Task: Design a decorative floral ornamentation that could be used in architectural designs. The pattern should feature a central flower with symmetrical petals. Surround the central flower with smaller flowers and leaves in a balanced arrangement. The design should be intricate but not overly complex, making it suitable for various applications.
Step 1783:
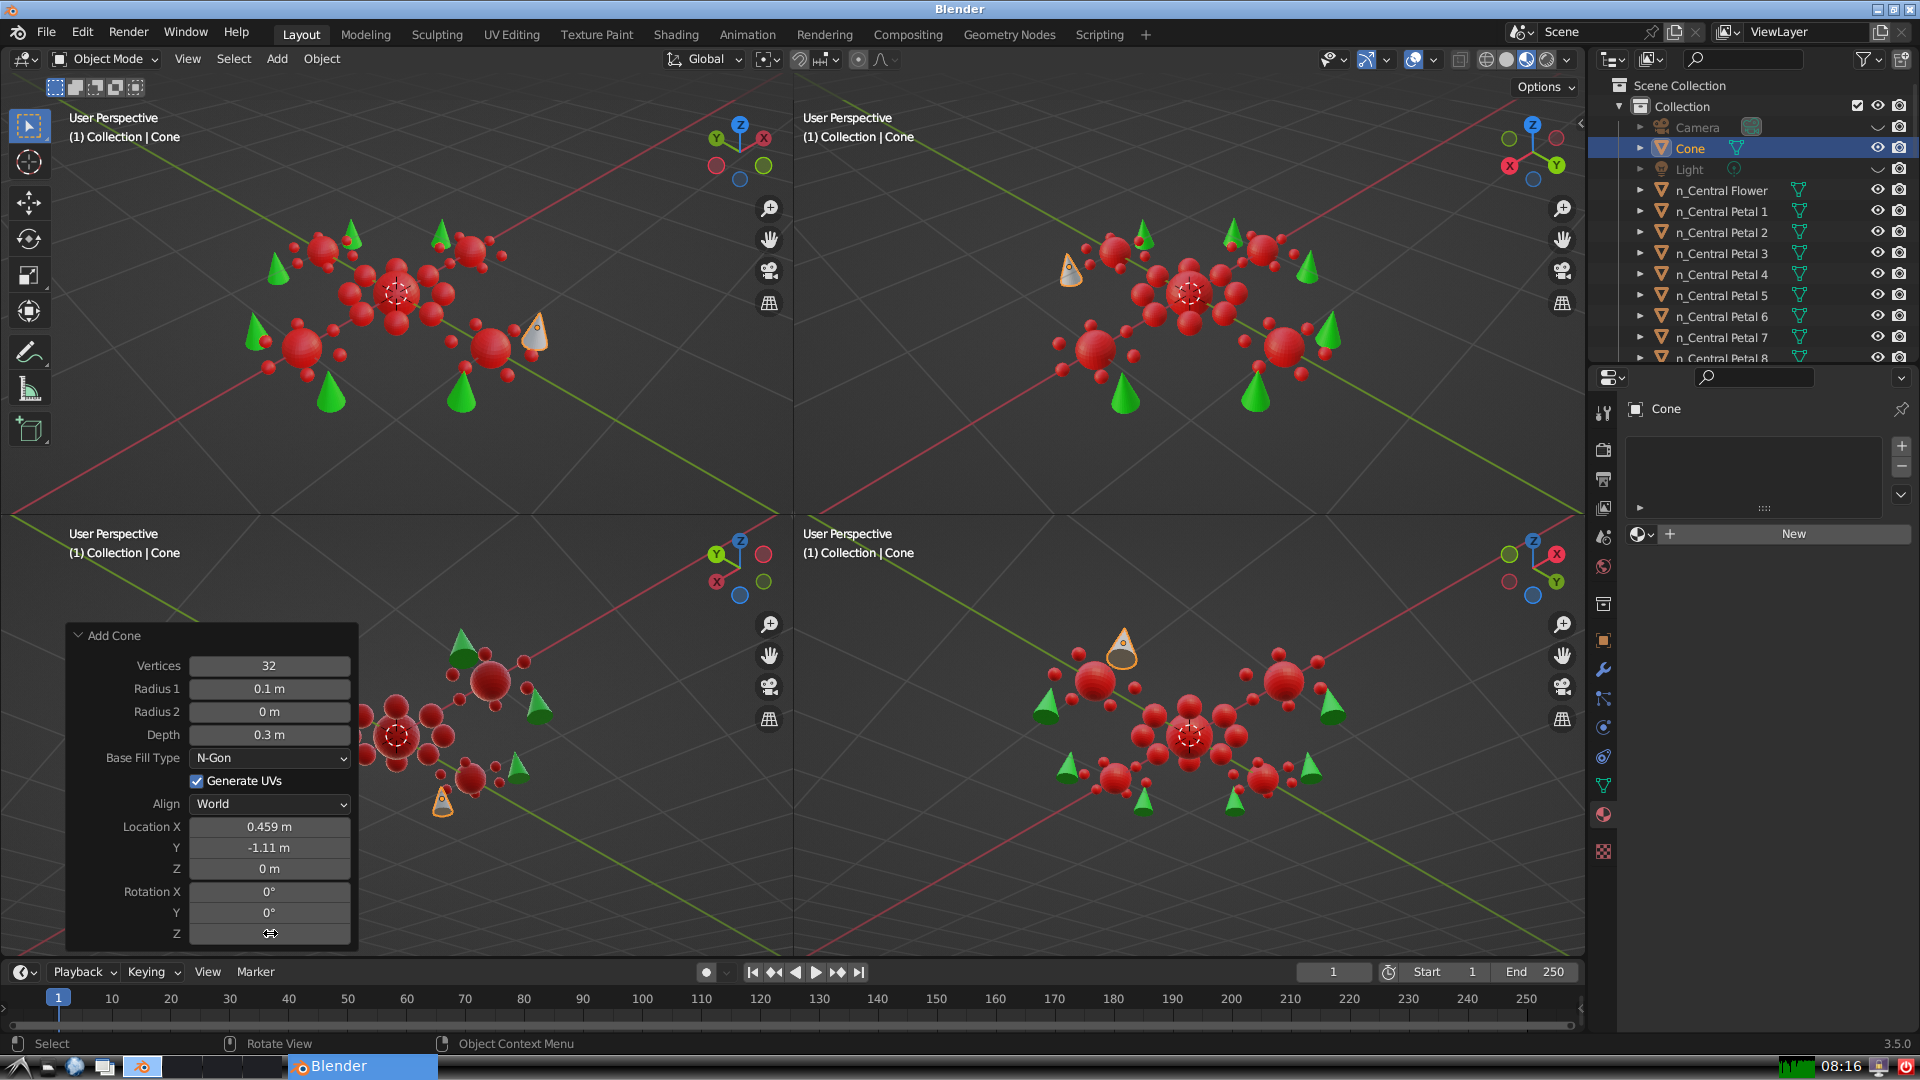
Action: click: no